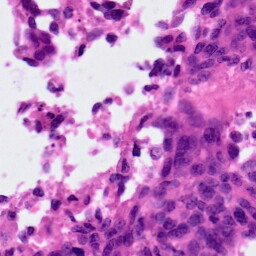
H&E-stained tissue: Ovarian